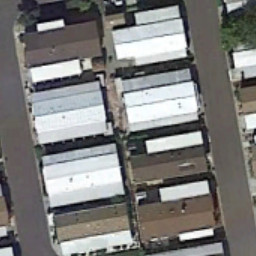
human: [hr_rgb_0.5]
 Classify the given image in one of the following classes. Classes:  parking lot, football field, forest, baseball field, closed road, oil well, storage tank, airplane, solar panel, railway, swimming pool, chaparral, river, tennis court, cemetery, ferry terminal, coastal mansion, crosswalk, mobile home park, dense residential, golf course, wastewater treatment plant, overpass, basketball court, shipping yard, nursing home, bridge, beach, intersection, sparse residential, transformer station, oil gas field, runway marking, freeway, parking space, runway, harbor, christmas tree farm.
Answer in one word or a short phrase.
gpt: mobile home park